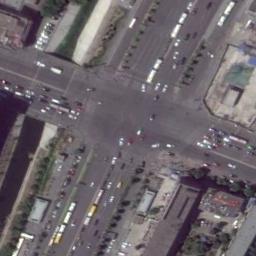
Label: intersection